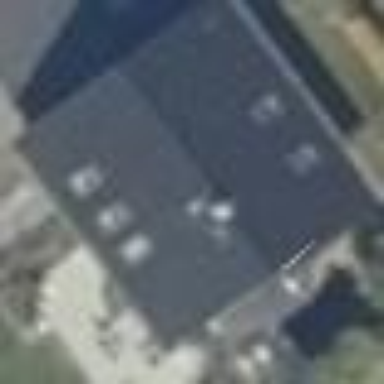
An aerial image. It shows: Simple and straightforward house.